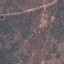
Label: PermanentCrop